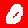
Digit: 0